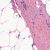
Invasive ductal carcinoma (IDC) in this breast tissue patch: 0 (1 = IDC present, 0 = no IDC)